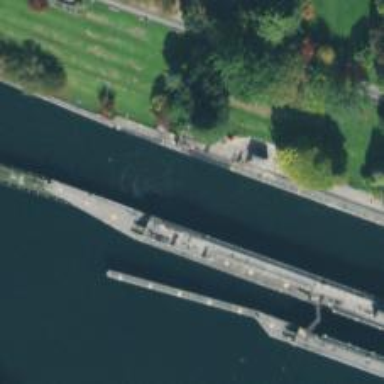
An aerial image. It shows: Lock gate on waterway.